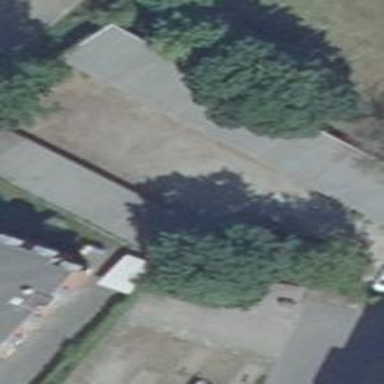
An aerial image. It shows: Group of garages.